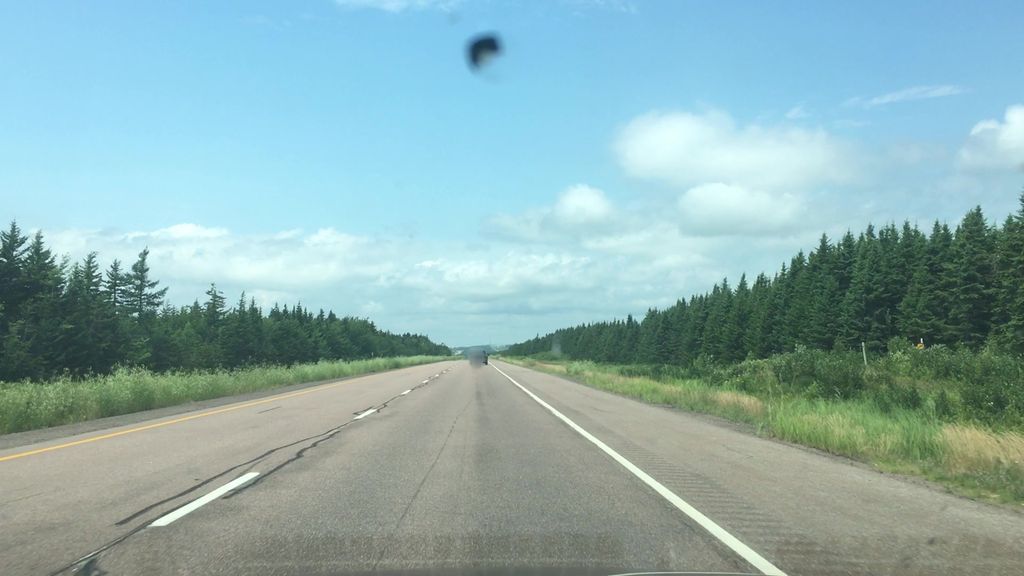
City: charlottetown